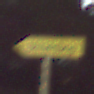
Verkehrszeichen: UmleitungswegweiserLinksweisend
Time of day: Night
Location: Outdoor (Suburban)
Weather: Clear
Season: NotSpecified
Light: Artificial